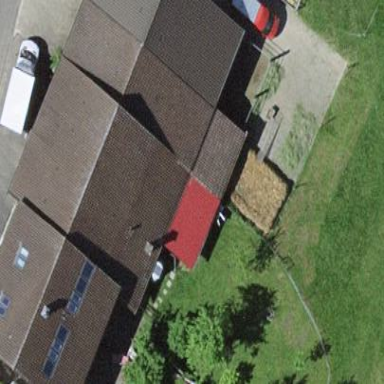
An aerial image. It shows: Farm building.